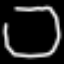
Label: octagon